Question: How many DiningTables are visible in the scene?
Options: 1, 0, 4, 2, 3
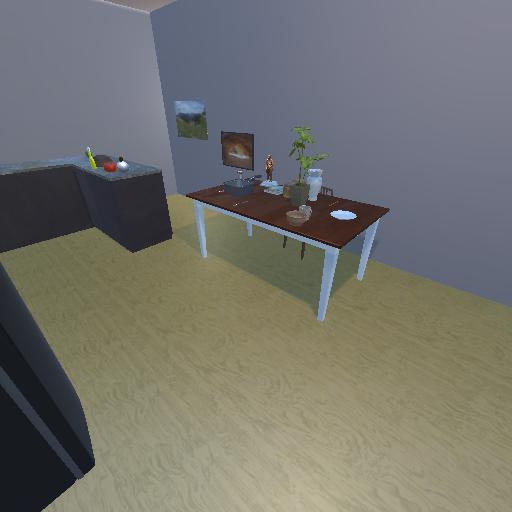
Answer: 1